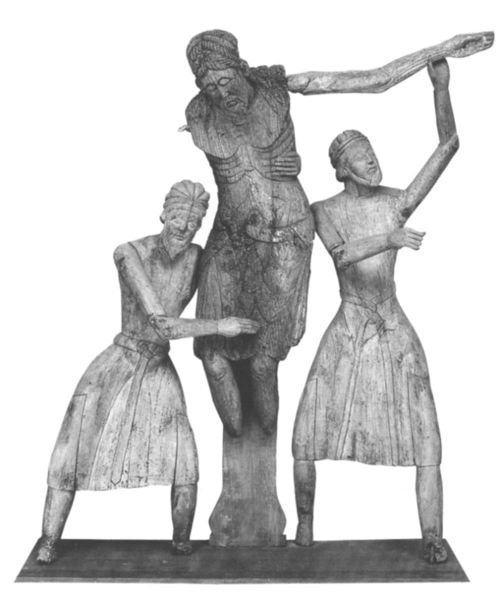
Titel: Mittelgruppe der Kreuzabnahme aus Erill-la-Vall
Institution: Vich, Museu Episcopal
Schlagwörter: gruppe, kopf, lendenschurz, frauen, bewegung, haar, holz, männer, stützen, rock, tanz, bart, arm, arme, tod, haare, scheitel, skulptur, statue, beine, bein, füße, röcke, figuren, soldaten, plastik, foto, kreuz, rippen, schwarzweiß, soldat, helm, schnitzerei, fragment, karfreitag, skulpturen, statuen, christus, jesus, kreuzabnahme, kreuzigung, pieta, hilfe, brustkorb, turban, gerippe, kreuzigungsgruppe, unvollständig, abnahme, beschädigt, armlos, tanzend, einarmig, fehlender arm